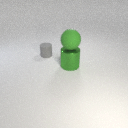
large green metal cylinder below large green rubber sphere